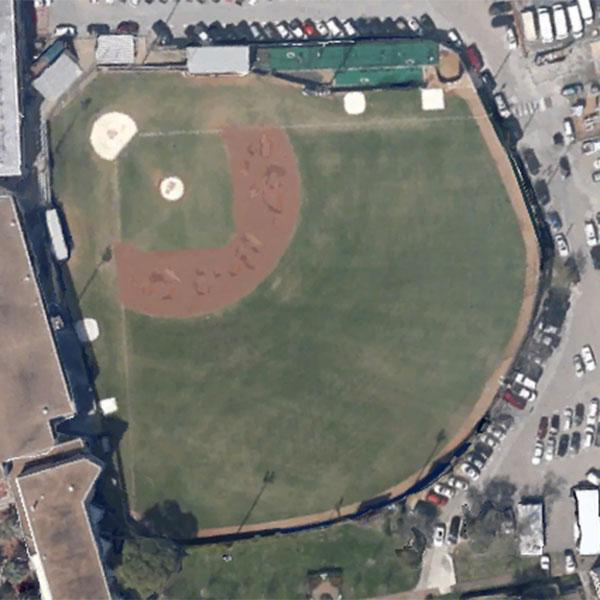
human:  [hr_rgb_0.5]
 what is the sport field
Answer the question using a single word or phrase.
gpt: baseball diamond